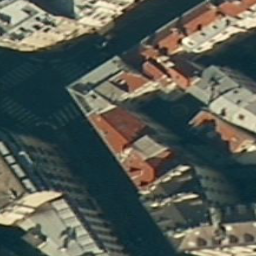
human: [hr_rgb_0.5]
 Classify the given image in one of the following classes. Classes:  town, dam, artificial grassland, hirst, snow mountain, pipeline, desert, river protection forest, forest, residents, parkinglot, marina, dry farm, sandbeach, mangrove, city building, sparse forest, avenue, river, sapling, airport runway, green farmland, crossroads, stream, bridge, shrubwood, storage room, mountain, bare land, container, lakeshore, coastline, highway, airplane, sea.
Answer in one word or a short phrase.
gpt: city building